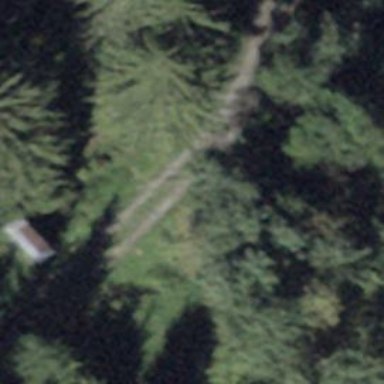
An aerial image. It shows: Picnic table located in leisure land area.